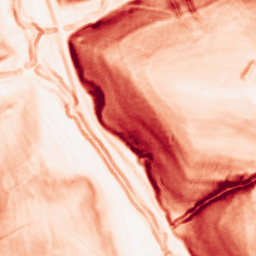
Category: morphological
Decomposition family: morphological_gradient
Decomposition parameters: size: 3
shape: disk
Upsampling method: sinc_hamming
Upsampling parameters: scale: 2
kernel_size: 8
Upsampling scale: 2